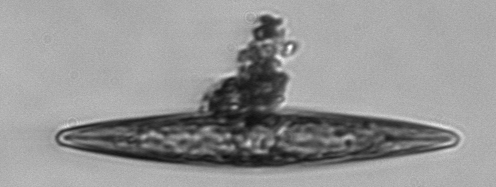
Label: Pleurosigma